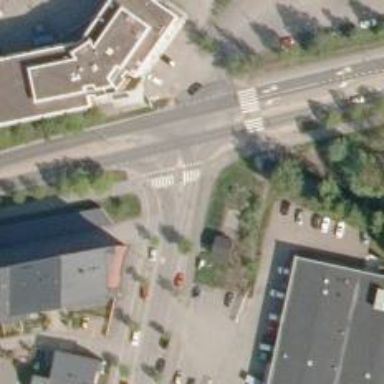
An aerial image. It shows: Road with "give way" sign.